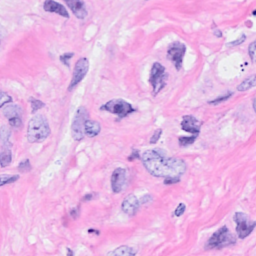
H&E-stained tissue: Breast